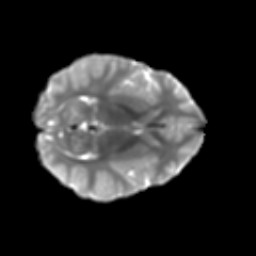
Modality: T2w
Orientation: axial
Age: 10
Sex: female
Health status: ill
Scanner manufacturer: ge
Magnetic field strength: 3 T
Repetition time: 6.752 s
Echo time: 0.079 s